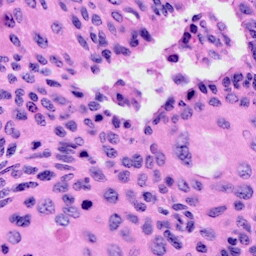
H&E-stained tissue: Cervix